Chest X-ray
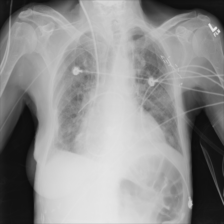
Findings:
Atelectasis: negative
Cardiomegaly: negative
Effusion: negative
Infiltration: negative
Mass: negative
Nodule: negative
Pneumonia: negative
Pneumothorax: negative
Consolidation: negative
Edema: negative
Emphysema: negative
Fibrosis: negative
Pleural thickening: negative
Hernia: negative